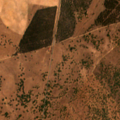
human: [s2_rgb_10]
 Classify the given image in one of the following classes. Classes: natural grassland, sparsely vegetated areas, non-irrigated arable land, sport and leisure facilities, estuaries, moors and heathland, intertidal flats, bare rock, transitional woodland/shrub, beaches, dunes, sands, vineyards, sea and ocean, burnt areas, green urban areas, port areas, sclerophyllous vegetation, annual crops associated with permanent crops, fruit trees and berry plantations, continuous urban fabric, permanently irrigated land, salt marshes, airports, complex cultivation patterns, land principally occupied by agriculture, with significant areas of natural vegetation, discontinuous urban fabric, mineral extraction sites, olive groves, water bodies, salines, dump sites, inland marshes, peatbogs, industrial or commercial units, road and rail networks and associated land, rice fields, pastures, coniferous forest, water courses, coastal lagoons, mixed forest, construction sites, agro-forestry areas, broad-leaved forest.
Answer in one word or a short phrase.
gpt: non-irrigated arable land, permanently irrigated land, agro-forestry areas, transitional woodland/shrub